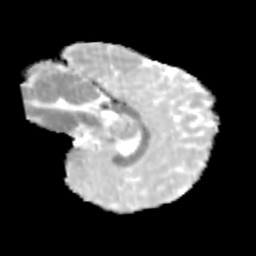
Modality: MD
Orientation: sagittal
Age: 10
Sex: male
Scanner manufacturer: siemens
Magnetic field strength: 3 T
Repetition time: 3.8 s
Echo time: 0.07 s